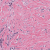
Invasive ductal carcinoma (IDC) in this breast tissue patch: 1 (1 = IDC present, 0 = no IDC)